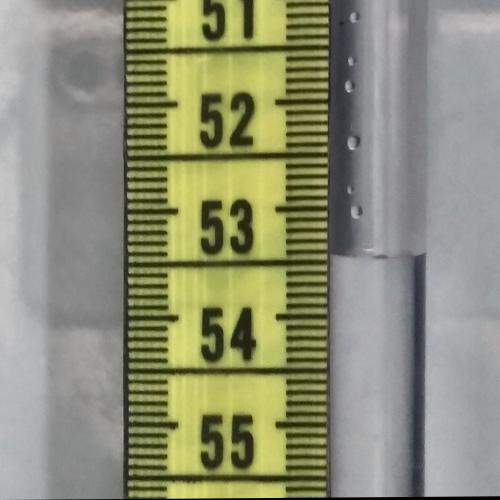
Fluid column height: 53.4 cm